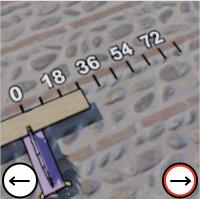
Task: length
Answer: 27
First scale value: 18.0